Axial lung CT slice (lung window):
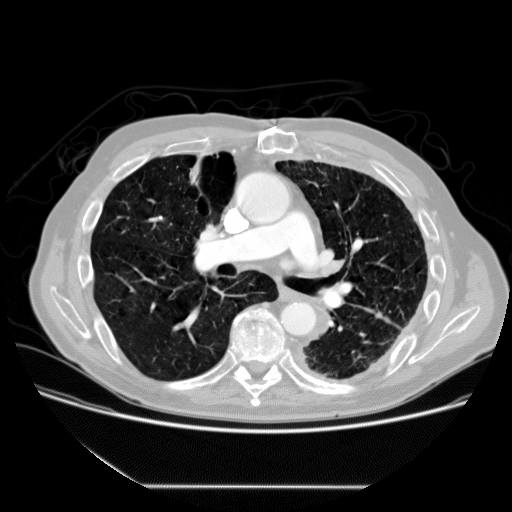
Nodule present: no